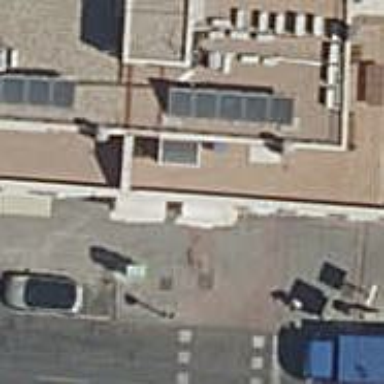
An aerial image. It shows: Cafe.